Interaction volume radius: 10 \u00c5
Interaction volume height: 20 \u00c5
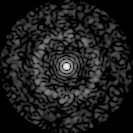
Disorder parameter: 0.808